Question:
Image contains the database. I want to generate a report of user Attendance
of all dates.As an admin of the app,I need the user attendance record in the form
of Report. I am working with Firebase and have no experience on how to generate reports in android.
Kindly help in this regard.
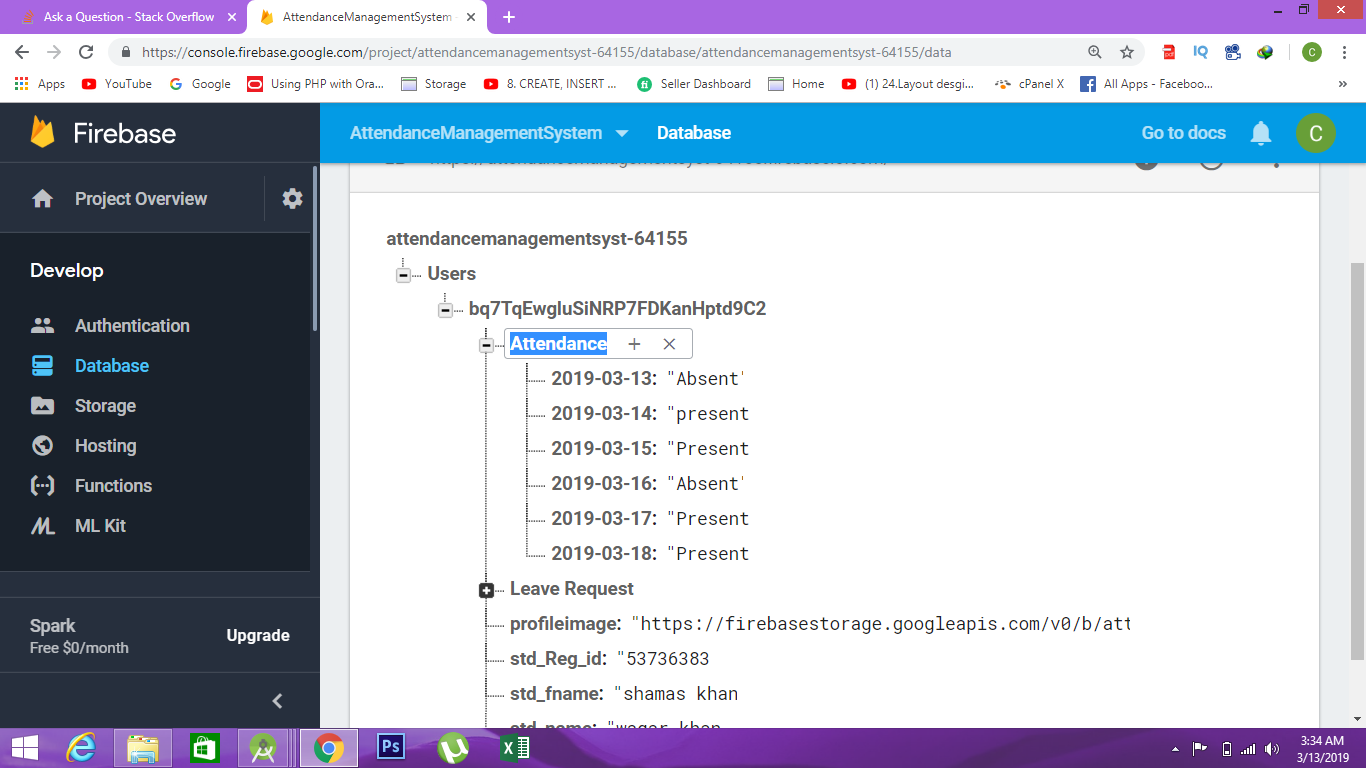
Answer: Refer this link
<URL>
I make spreadsheet in my project using firebase.It contains all data of company and store in spreadsheet.
So,you make same thing like this link.
It work like when user enter some data in firebase at that time call this retrofit web service and enter data in spreadsheet.
I hope this can help you!
Thank You.